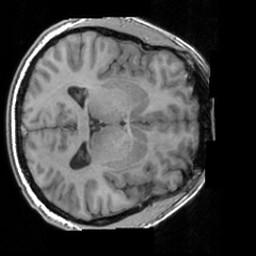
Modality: T1w
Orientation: axial
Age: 23
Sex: male
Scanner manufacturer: siemens
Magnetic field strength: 3 T
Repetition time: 1.63 s
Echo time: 0.00311 s